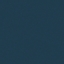
Land use / land cover class: SeaLake